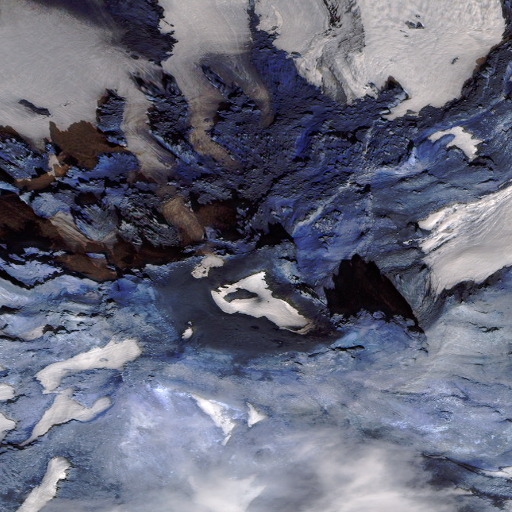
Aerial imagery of mountain in Alaska named Pavlof Sister containing only unknown